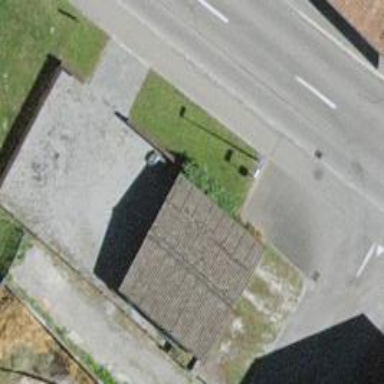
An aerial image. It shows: Bus stop with platform for public transport.